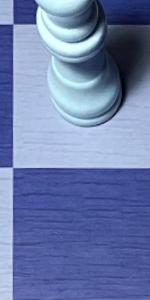
Label: Empty